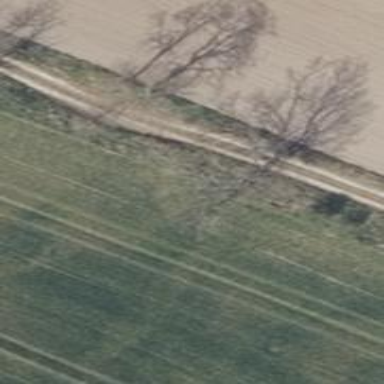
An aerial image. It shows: Deciduous broadleaved tree.